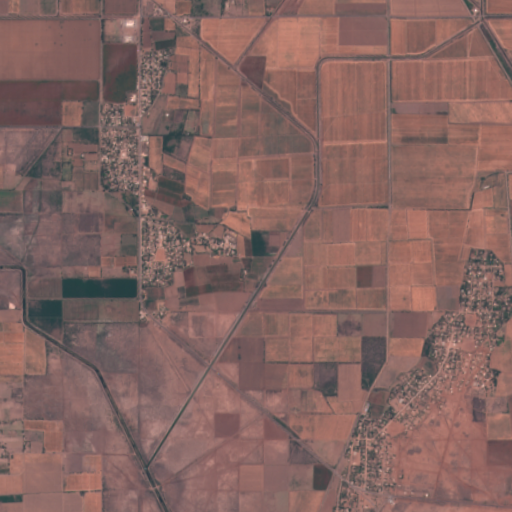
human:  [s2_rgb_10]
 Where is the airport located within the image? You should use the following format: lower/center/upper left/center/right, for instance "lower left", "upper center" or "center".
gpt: The airport is located in the upper right of the image.
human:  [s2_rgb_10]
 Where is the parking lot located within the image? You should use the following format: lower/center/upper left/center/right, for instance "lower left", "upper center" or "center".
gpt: There is no parking lot in the image.